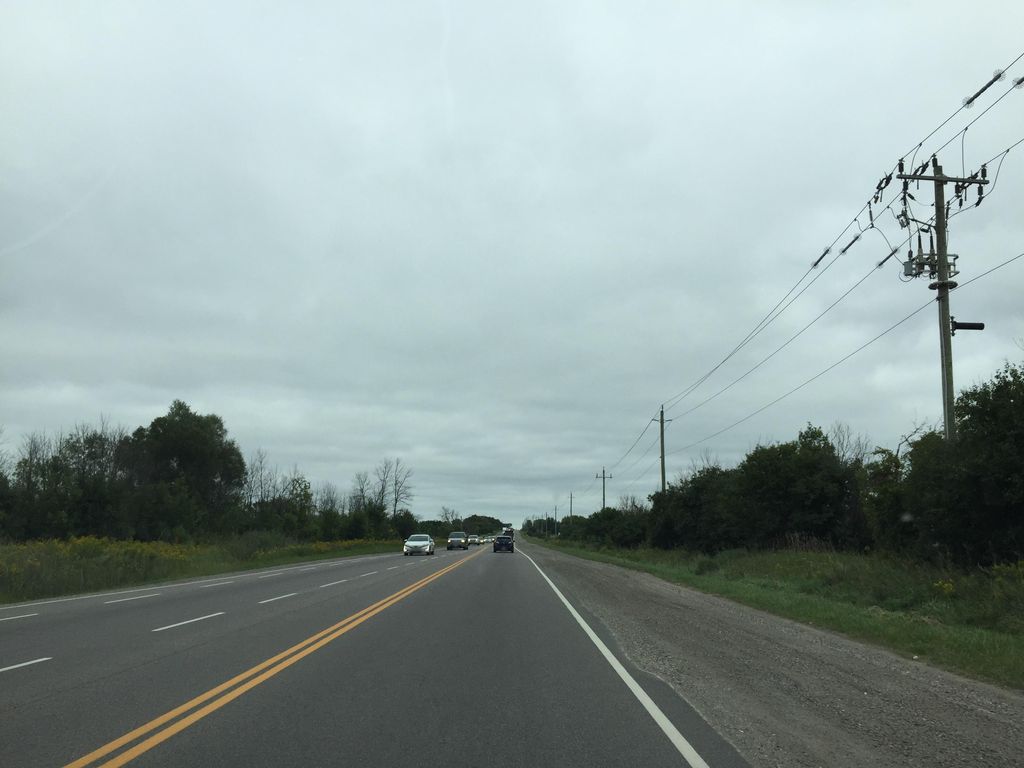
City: kitchener-waterloo